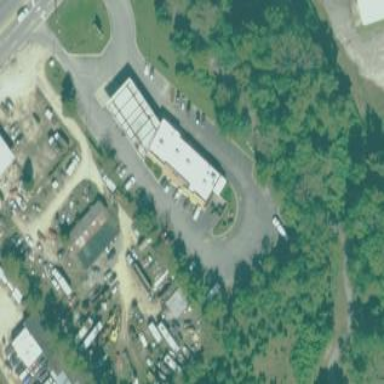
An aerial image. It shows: Commercial building serving as fuel station.